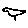
Label: bird